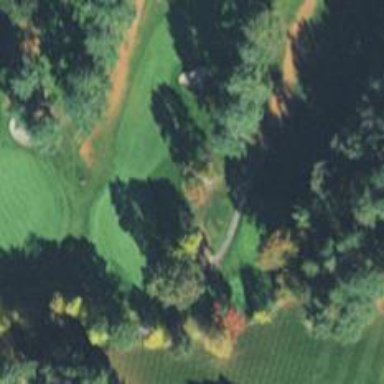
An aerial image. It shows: Path for both road and golf.